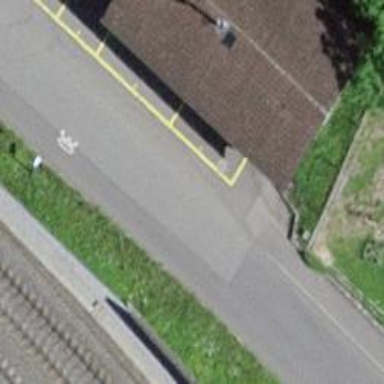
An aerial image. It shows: Asphalt sidewalk.